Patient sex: M
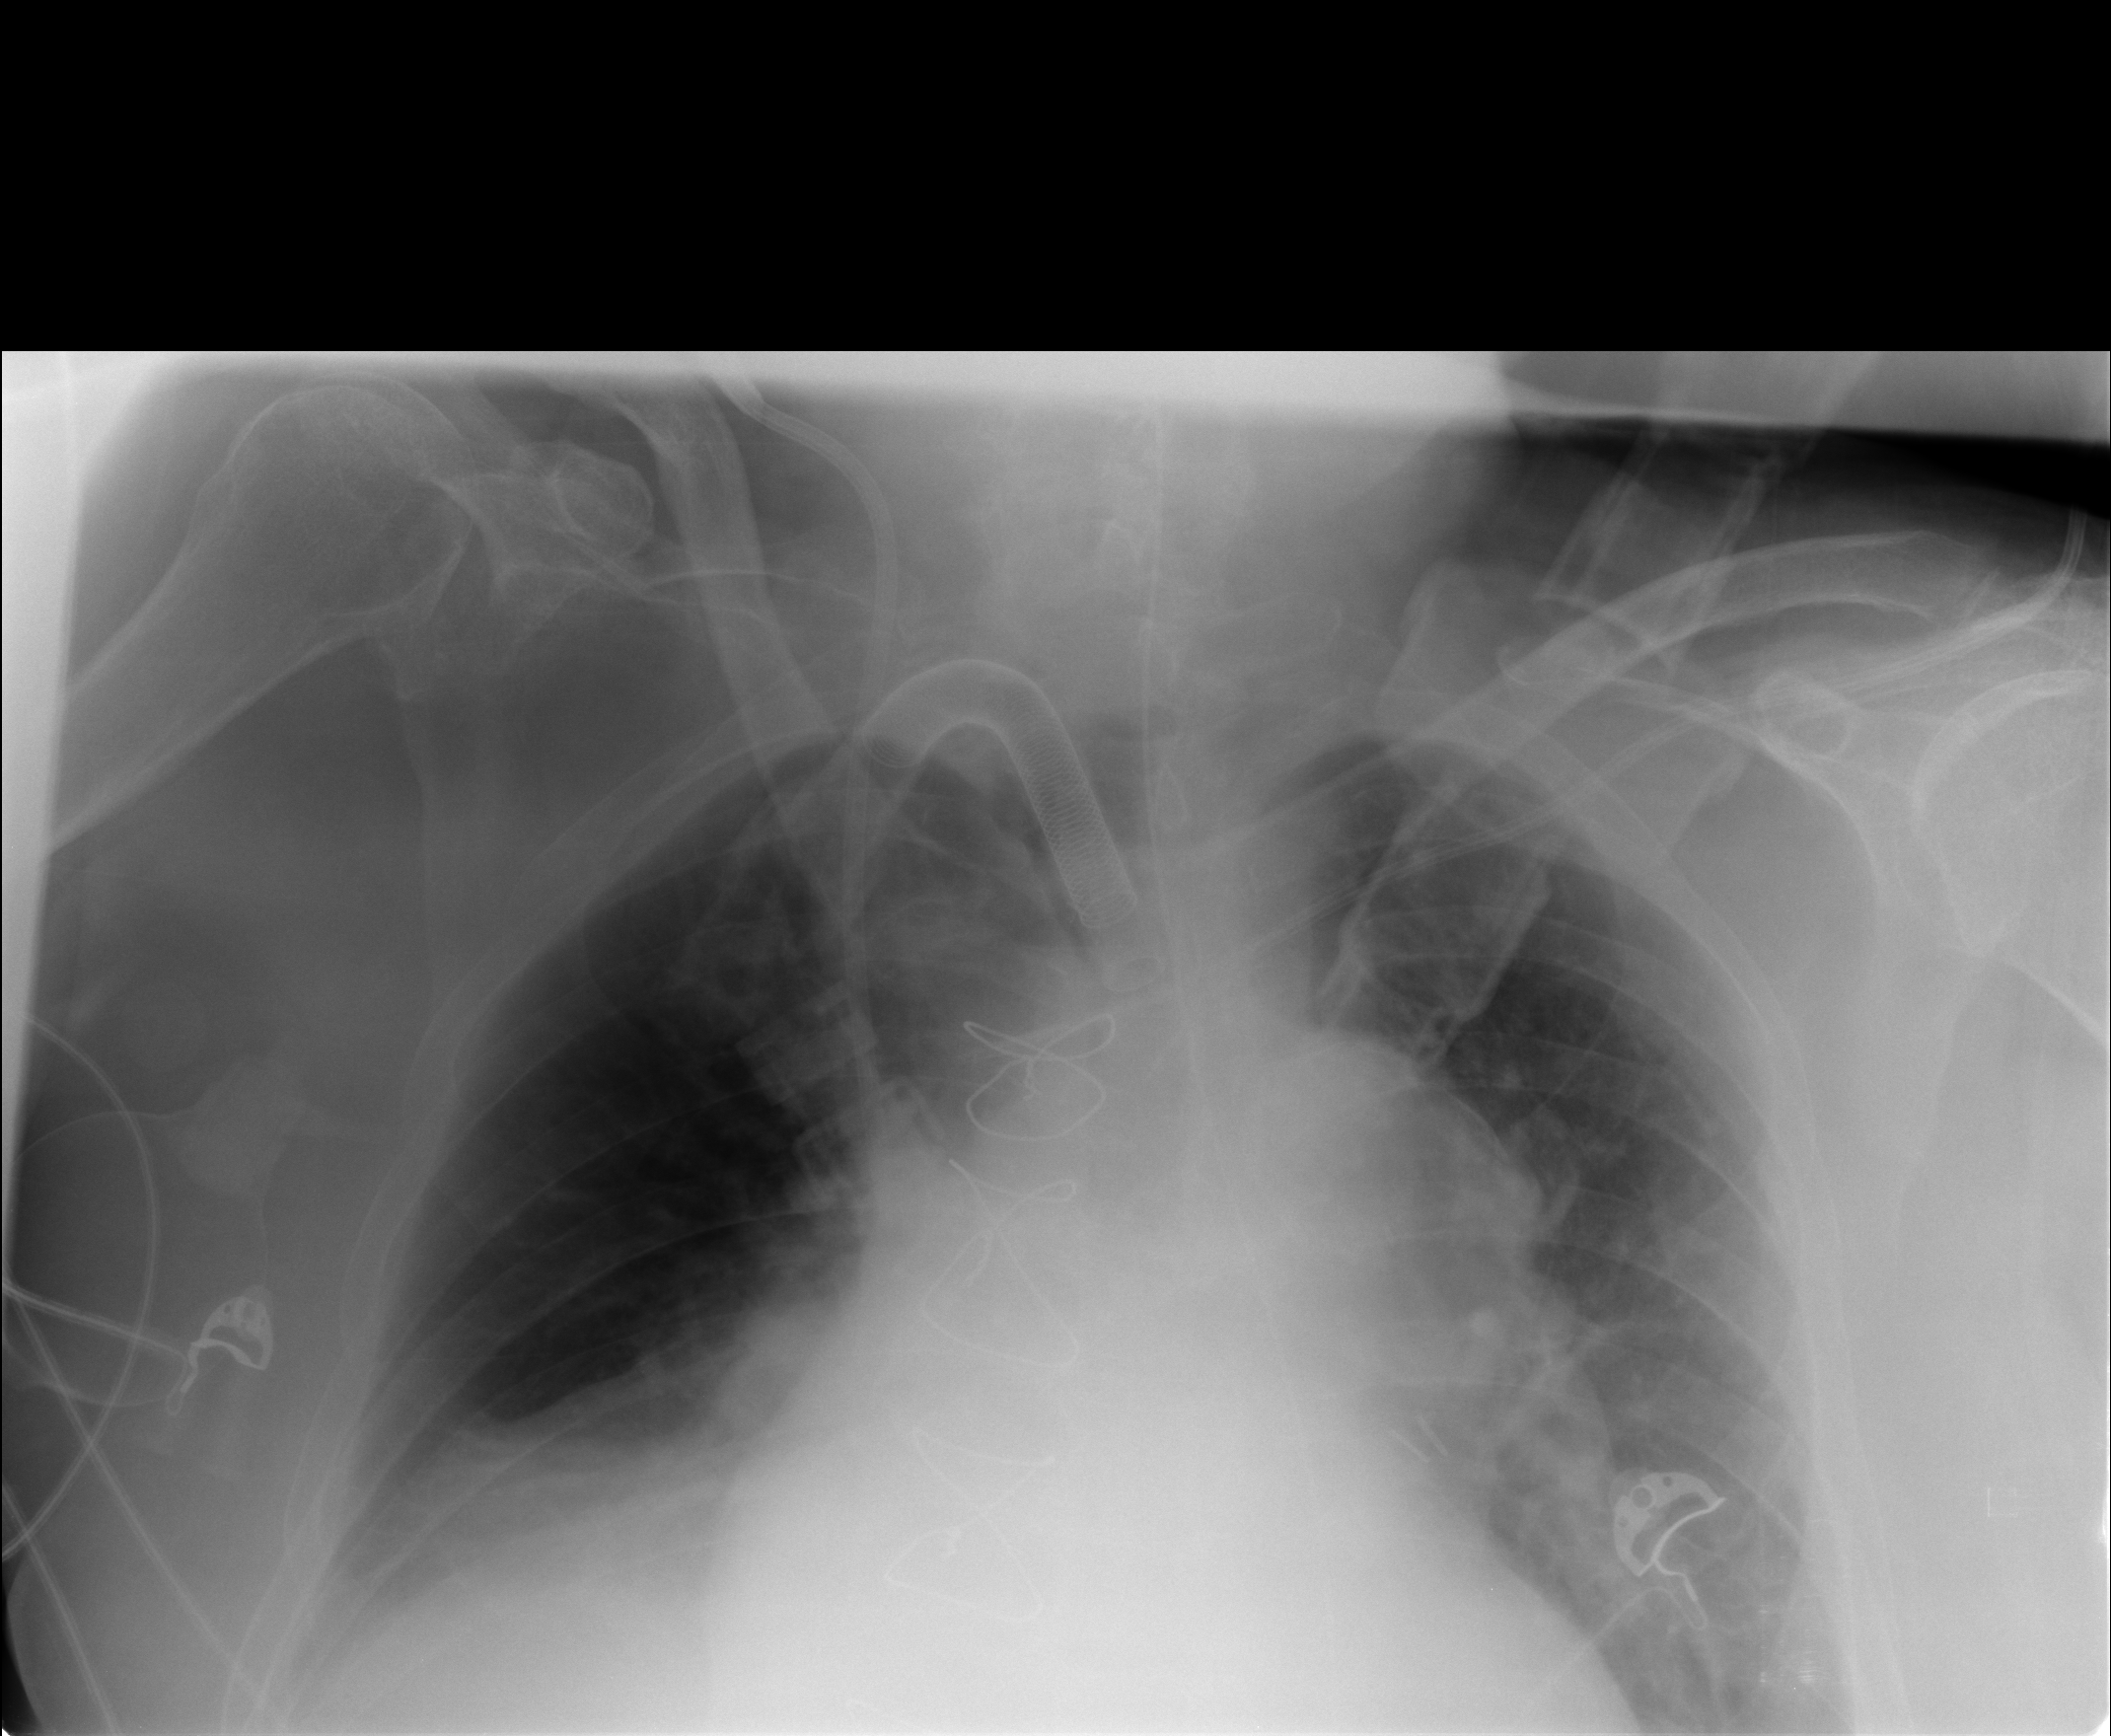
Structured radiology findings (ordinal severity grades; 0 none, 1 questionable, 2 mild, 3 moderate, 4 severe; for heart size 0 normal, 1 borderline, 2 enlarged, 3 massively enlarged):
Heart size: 2
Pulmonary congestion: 2
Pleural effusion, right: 2
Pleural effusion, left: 2
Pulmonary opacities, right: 0
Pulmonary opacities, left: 0
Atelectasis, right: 3
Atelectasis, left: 2